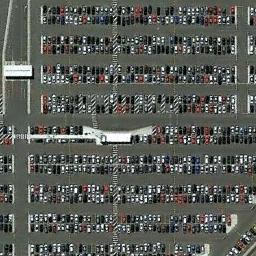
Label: parking_lot